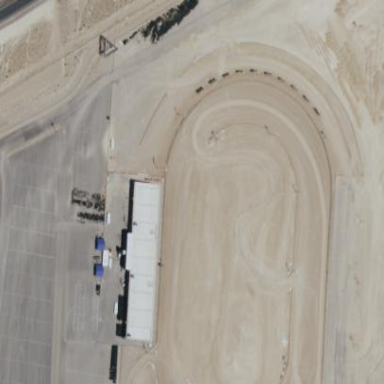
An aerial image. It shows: Track for motor sports on leisure land.